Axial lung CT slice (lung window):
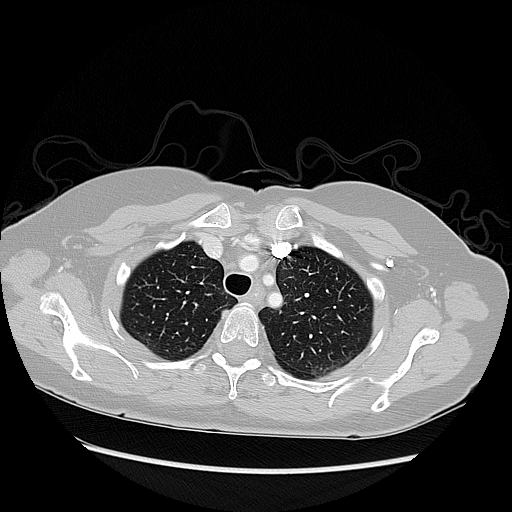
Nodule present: no